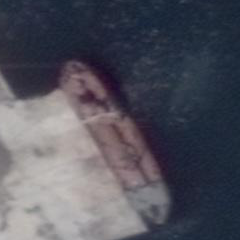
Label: civil